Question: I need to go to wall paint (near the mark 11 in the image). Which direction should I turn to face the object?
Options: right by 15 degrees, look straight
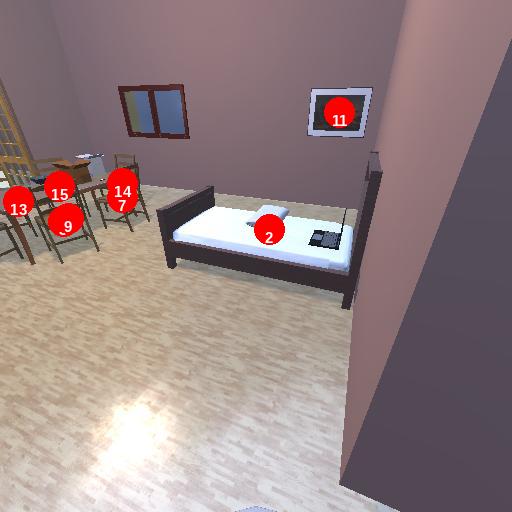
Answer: right by 15 degrees